Aerial crown-view tile of a tropical tree (Barro Colorado Island, Panama), acquired 20250818:
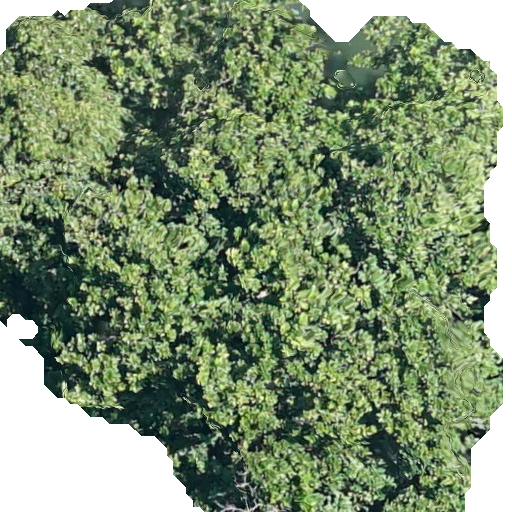
Species: Anacardium excelsum
GBIF accepted scientific name: Anacardium excelsum
Crown area: 354.028 m²